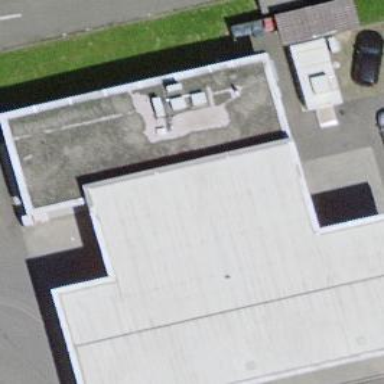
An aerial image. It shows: View of roof of building.